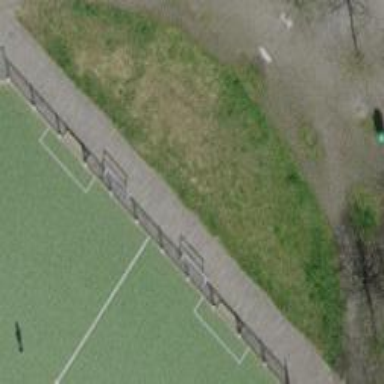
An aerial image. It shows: Picnic table located in leisure land area.